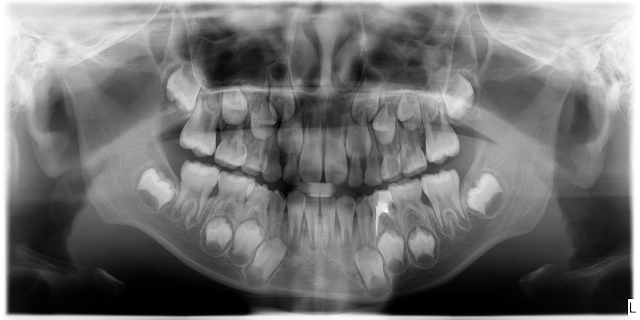
child